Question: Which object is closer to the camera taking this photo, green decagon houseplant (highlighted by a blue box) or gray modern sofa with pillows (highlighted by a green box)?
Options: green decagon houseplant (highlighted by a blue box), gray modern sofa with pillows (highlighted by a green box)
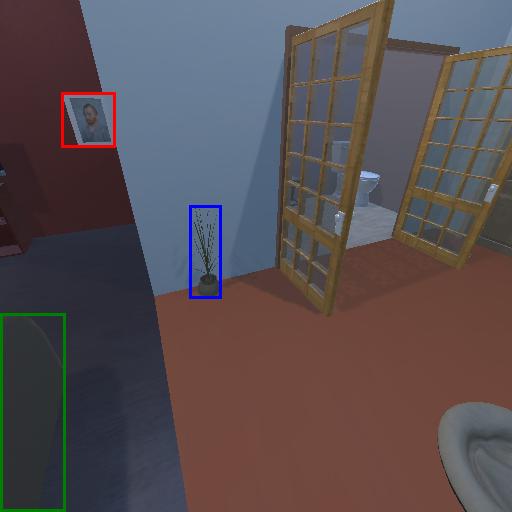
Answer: green decagon houseplant (highlighted by a blue box)